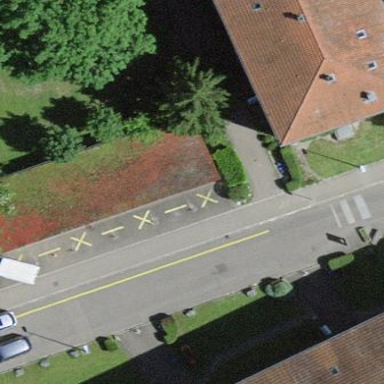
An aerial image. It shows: Group of garages.